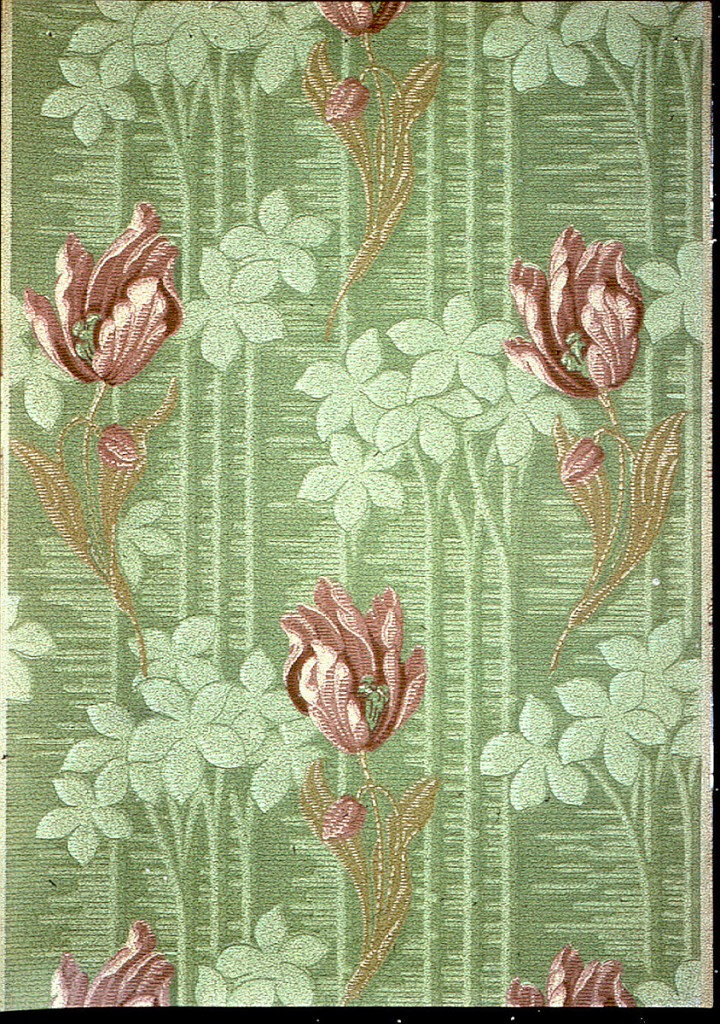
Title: Sidewall - sample
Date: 1906–07
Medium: Machine-printed
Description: Tulips on curved stem and oblong leaves vertically designed with five leaf foliage between the flowers. Vertically striped background, with vermicelli fine lines and pin dots covering the background. Printed in shades of red, green and beige.